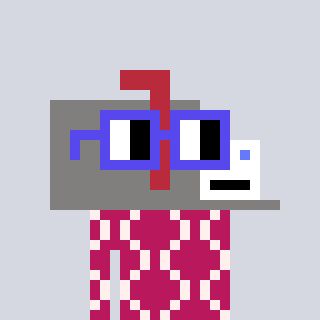
a pixel art character with square blue glasses, a mailbox-shaped head and a darkpink-colored body on a cool background